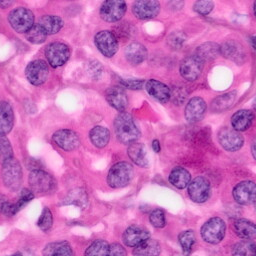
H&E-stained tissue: Pancreatic